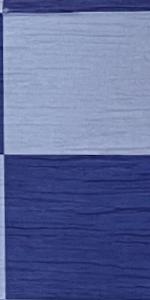
Label: Empty